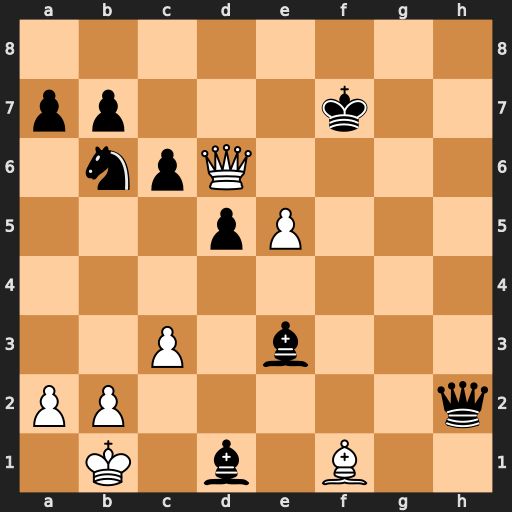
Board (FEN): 8/pp3k2/1npQ4/3pP3/8/2P1b3/PP5q/1K1b1B2
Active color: w
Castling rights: -
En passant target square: -
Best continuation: e6+ Kf6 Qxh2